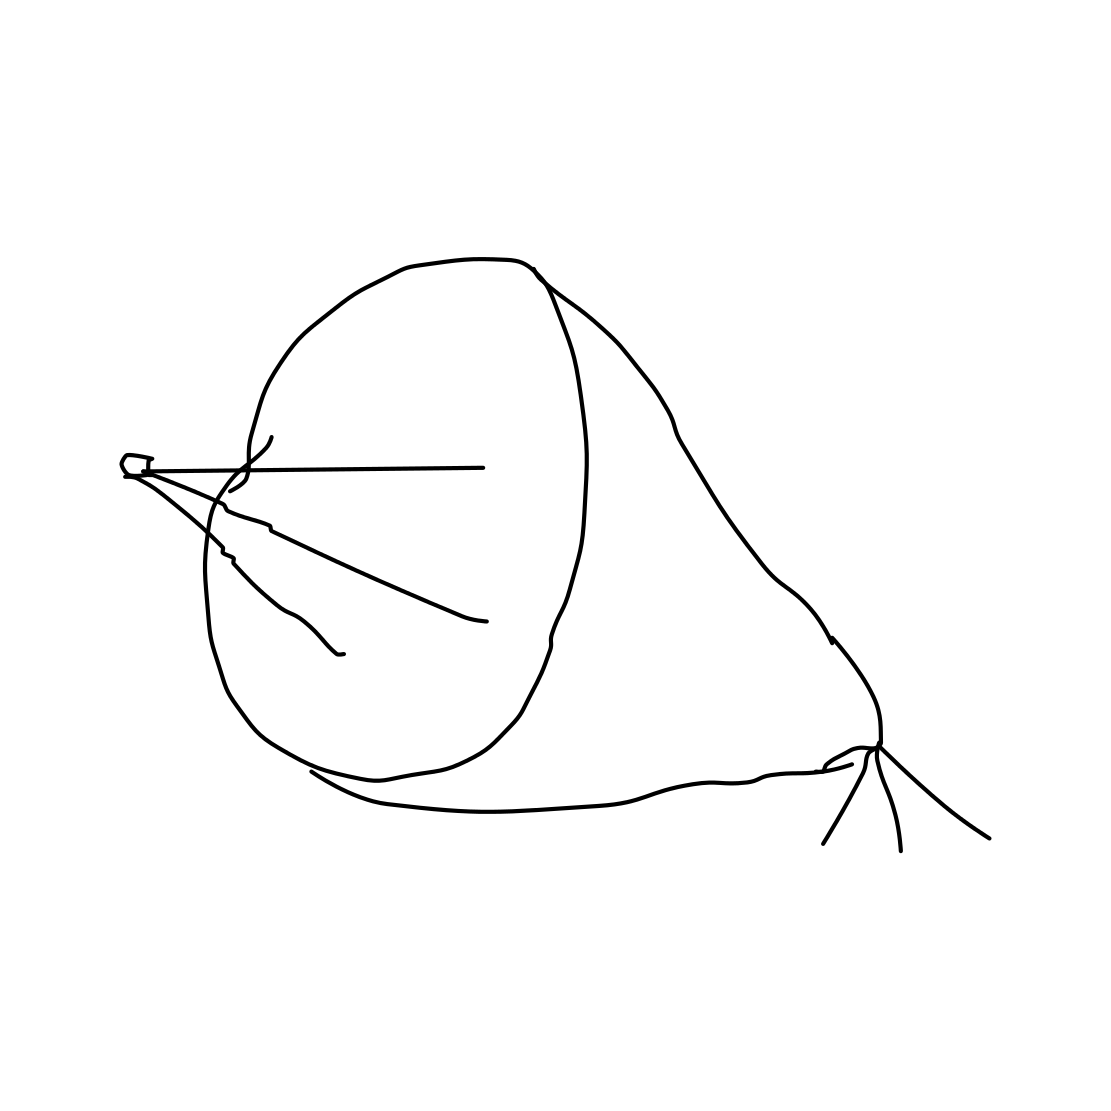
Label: satellite dish